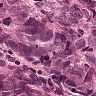
Metastatic tissue present: yes